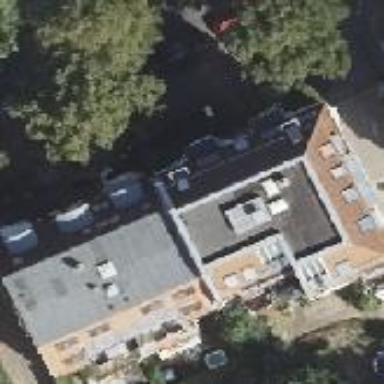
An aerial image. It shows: Unique apartment building with double saltbox roof shape.